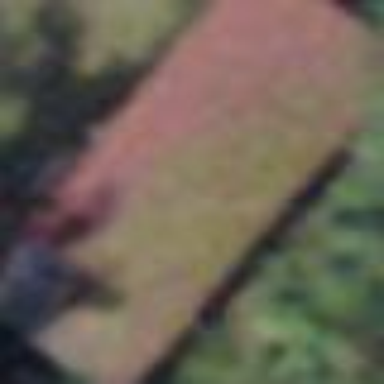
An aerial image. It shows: Shed.